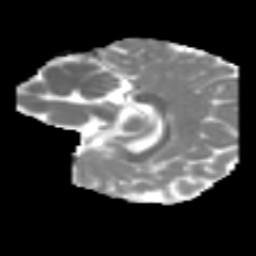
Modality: MD
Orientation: sagittal
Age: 6
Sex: female
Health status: healthy